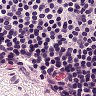
Metastatic tissue present: no